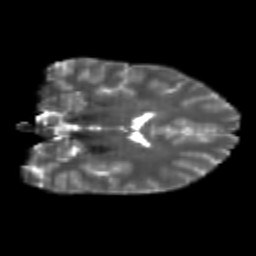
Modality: T2w
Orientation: coronal
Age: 22
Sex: female
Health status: healthy
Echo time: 0.074 s